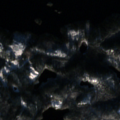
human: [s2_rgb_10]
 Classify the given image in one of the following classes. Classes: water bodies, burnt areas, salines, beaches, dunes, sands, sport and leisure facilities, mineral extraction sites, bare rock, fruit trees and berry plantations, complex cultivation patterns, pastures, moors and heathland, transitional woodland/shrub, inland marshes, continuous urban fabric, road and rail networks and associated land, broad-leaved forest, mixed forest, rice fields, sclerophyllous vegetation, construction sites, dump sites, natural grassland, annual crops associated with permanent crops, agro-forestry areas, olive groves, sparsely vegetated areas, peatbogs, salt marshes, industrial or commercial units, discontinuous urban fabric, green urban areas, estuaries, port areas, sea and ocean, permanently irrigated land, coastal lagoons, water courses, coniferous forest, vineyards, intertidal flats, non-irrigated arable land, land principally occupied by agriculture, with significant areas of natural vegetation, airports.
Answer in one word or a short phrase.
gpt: coniferous forest, water bodies